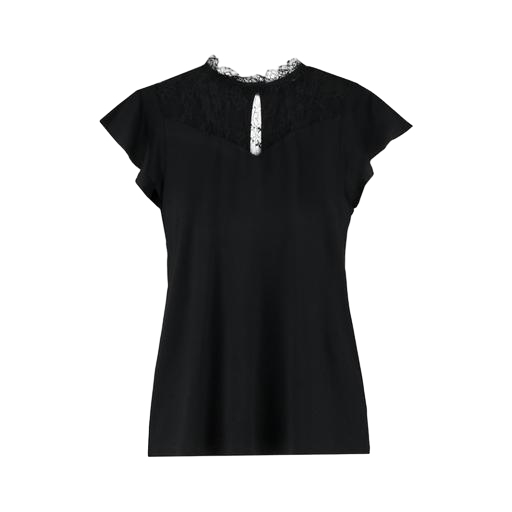
black lace-yoke jersey t-shirt, black lace-accented top, black lace-yoke jersey tee, white background